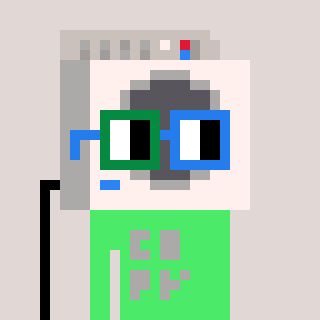
a pixel art character with square green and blue glasses, a washing machine-shaped head and a teal-colored body on a warm background